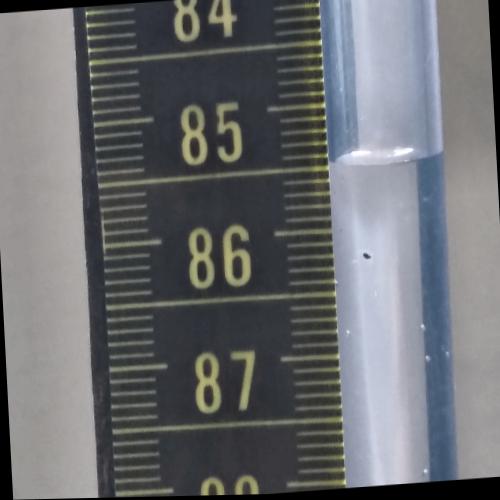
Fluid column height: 85.5 cm